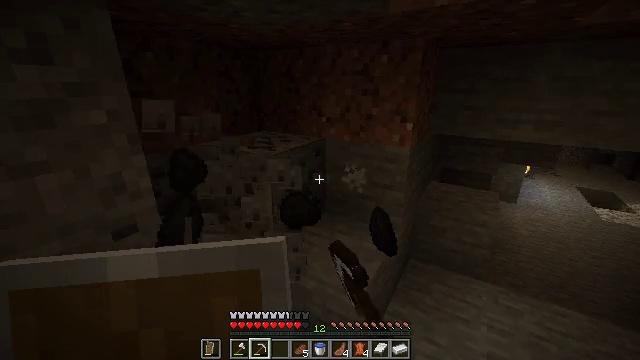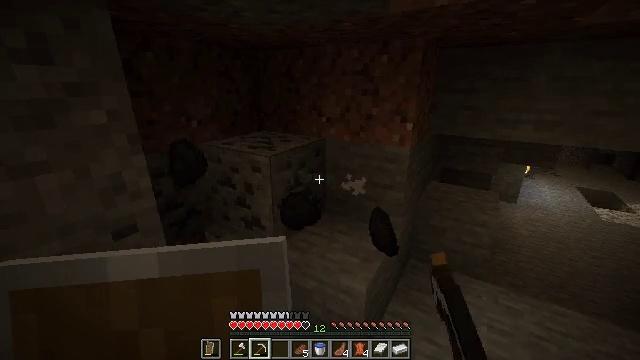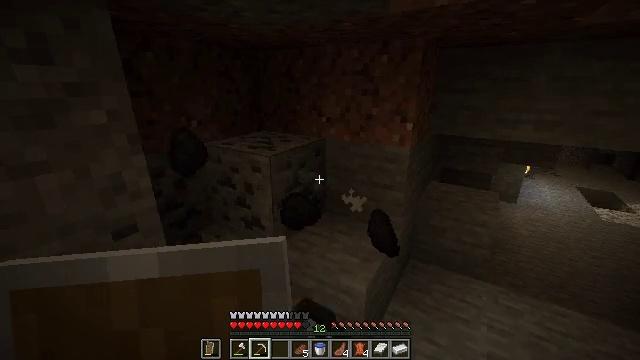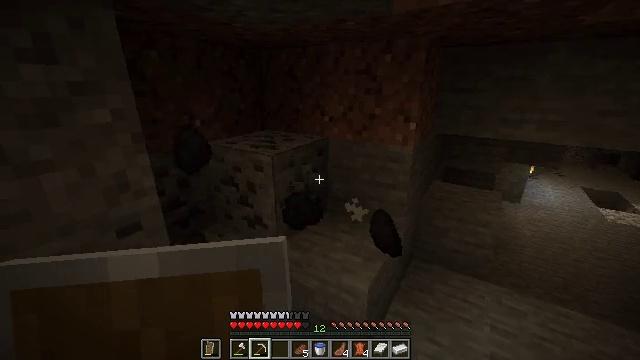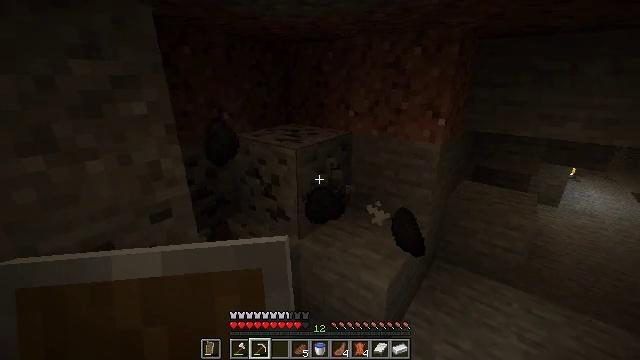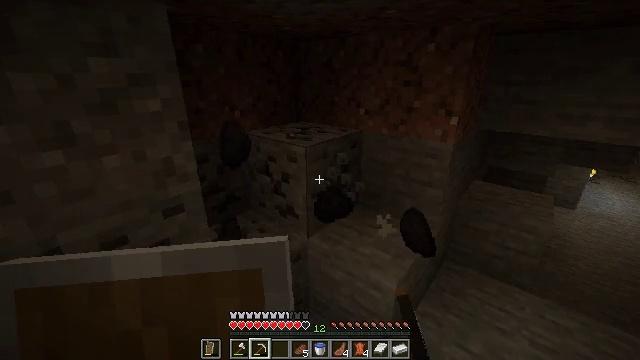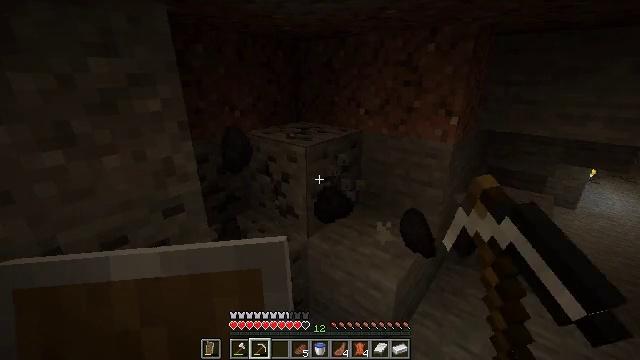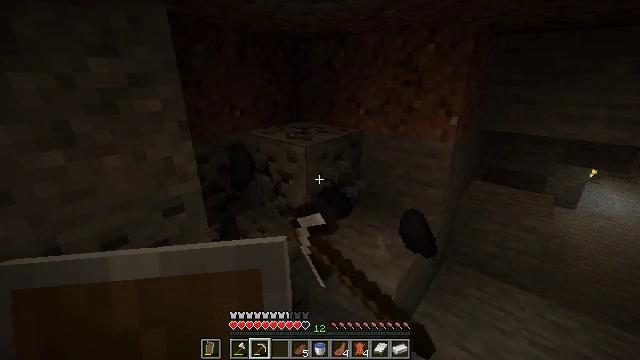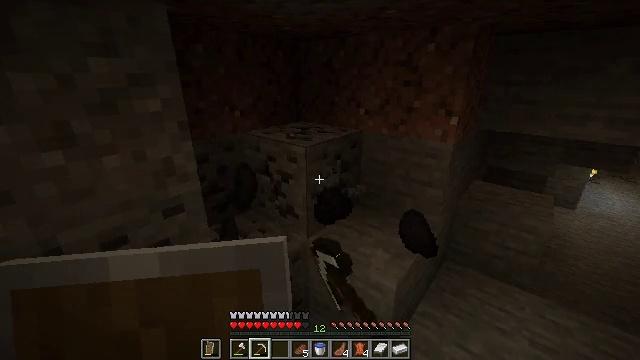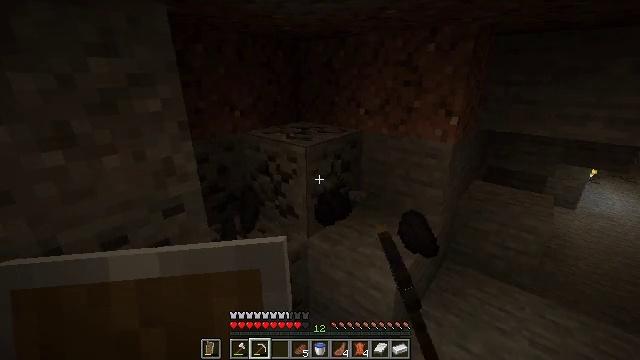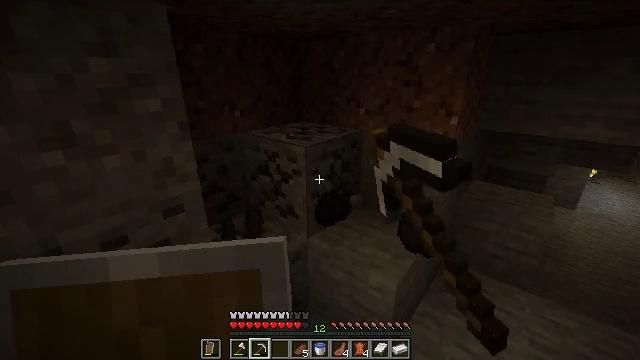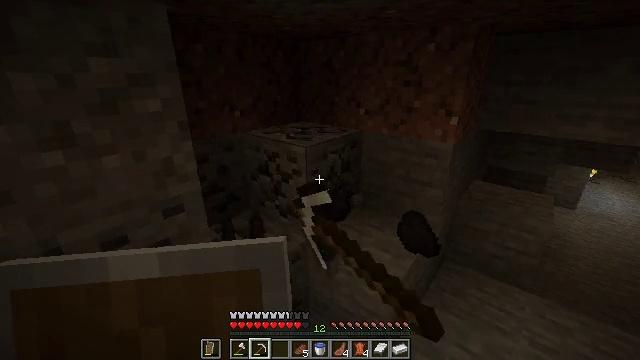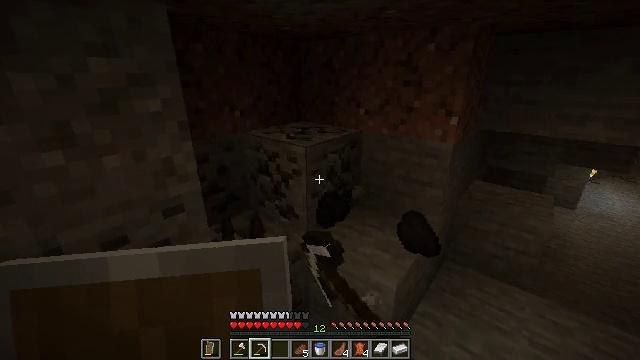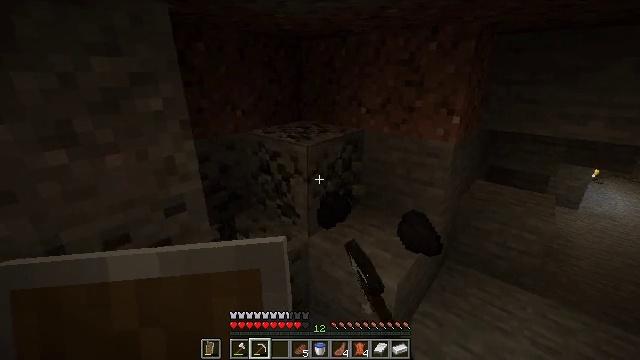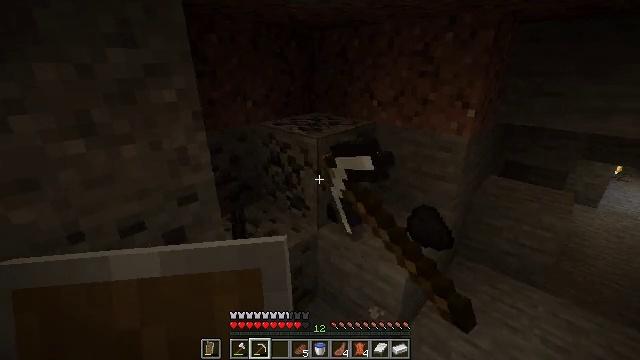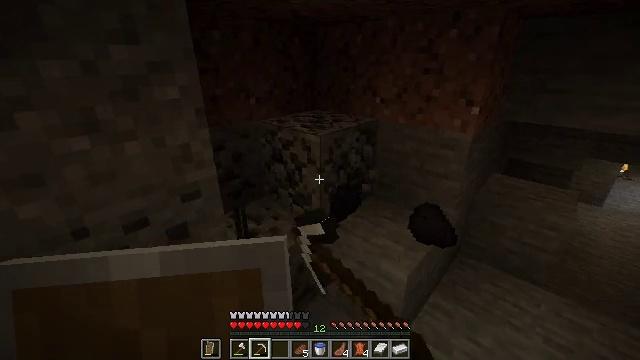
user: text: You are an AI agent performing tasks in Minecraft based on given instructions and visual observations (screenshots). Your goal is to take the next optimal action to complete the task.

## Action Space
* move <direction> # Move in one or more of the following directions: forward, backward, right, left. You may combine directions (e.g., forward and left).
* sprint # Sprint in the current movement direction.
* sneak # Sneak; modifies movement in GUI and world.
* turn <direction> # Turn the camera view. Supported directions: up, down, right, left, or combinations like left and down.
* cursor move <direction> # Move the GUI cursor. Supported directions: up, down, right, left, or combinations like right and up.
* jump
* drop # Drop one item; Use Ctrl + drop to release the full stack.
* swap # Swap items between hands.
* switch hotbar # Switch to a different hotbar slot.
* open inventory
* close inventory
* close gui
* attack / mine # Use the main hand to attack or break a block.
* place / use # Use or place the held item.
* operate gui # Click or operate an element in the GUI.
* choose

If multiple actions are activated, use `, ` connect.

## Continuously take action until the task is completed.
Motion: motion action
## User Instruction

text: Mine the coal ore underground.
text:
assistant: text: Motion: attack / mine
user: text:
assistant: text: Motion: attack / mine
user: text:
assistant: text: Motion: attack / mine
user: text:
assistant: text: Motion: turn left and down, attack / mine
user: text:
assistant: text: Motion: turn left, attack / mine
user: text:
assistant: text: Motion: attack / mine
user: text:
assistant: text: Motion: attack / mine
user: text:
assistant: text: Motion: attack / mine
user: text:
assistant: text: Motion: attack / mine
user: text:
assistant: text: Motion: attack / mine
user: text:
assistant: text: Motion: attack / mine
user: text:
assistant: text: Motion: attack / mine
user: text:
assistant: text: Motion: attack / mine
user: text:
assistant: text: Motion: turn left and down, attack / mine
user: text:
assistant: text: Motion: attack / mine
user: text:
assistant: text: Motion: attack / mine
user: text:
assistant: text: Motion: turn left and down, attack / mine
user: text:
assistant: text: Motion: turn left and down, attack / mine
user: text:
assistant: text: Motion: attack / mine
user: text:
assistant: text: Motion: attack / mine
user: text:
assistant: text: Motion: attack / mine
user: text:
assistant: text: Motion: turn left and down, attack / mine
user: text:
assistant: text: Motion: turn left and down, attack / mine
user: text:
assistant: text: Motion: turn left, attack / mine
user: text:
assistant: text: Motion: attack / mine
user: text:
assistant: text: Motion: attack / mine
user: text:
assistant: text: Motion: attack / mine
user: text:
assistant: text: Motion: attack / mine
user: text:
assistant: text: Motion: attack / mine
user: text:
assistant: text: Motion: attack / mine